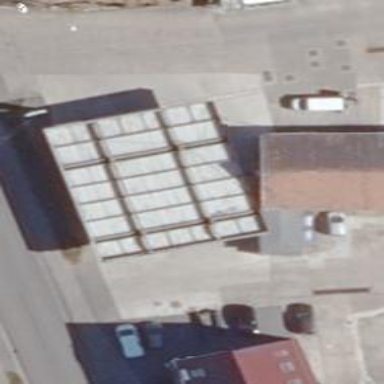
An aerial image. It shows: Fuel station.